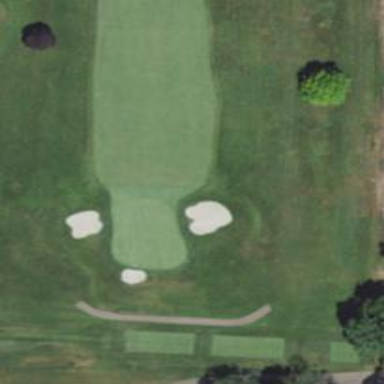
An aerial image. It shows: View of golf hole.